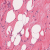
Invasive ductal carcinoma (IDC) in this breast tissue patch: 0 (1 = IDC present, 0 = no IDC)